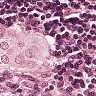
Metastatic tissue present: yes